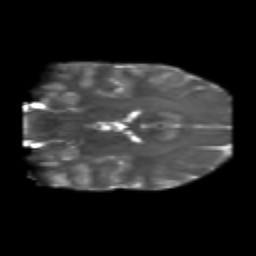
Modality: T2w
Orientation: coronal
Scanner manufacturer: siemens
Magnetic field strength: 3 T
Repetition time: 6.8 s
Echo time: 0.093 s